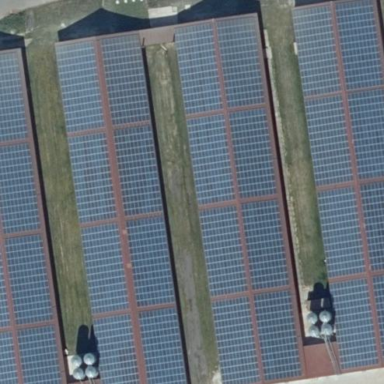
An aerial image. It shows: Building equipped with small solar photovoltaic panel for generating electricity.